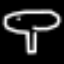
Label: mushroom